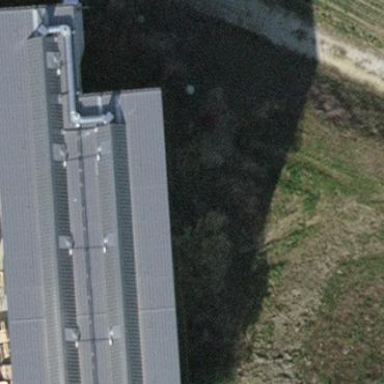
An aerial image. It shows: Industrial building.